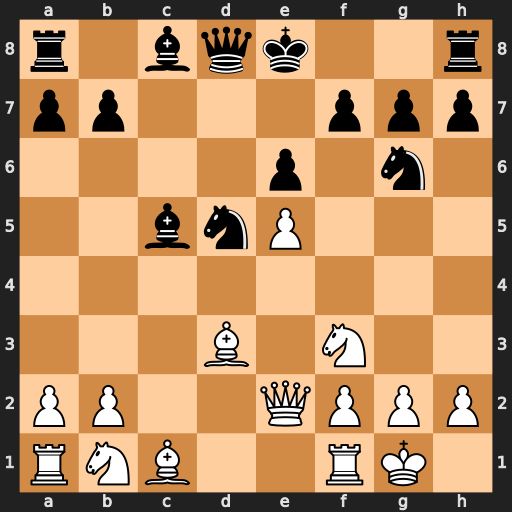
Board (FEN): r1bqk2r/pp3ppp/4p1n1/2bnP3/8/3B1N2/PP2QPPP/RNB2RK1
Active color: w
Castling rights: kq
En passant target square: -
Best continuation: Bxg6 fxg6 Qb5+ Bd7 Qxc5